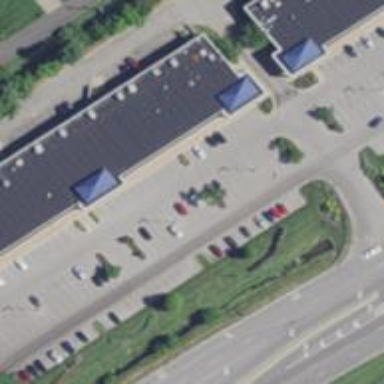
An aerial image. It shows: Fitness center located in leisure land.